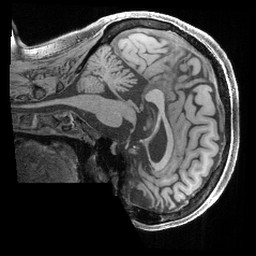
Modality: T1w
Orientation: sagittal
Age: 41
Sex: female
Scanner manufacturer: siemens
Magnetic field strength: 3 T
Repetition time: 2.4 s
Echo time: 0.00241 s